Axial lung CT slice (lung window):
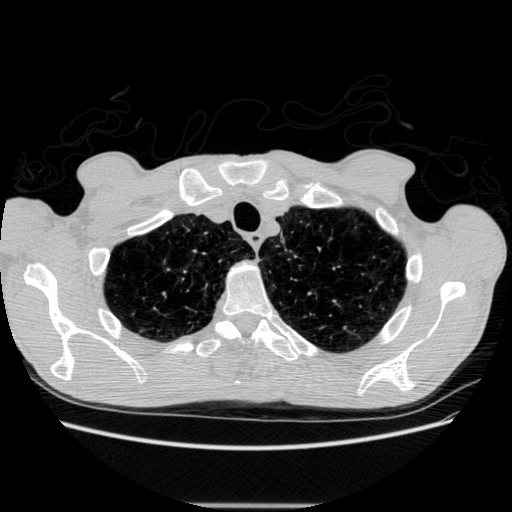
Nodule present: no